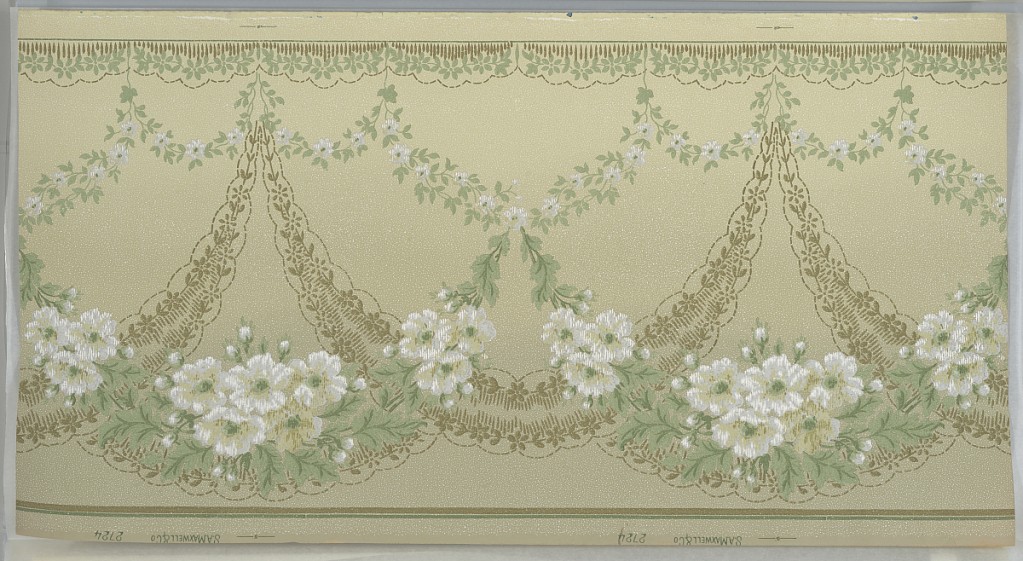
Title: Frieze
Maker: Maxwell & Co., S.A., Chicago, Illinois, USA
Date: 1905–1915
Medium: Machine-printed paper
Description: Floral swag hangs in front of lace swag. Smaller floral swag is suspended above.